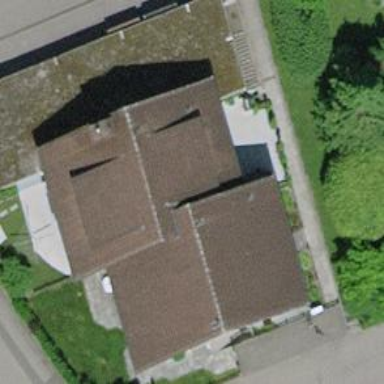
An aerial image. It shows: Group of garages.